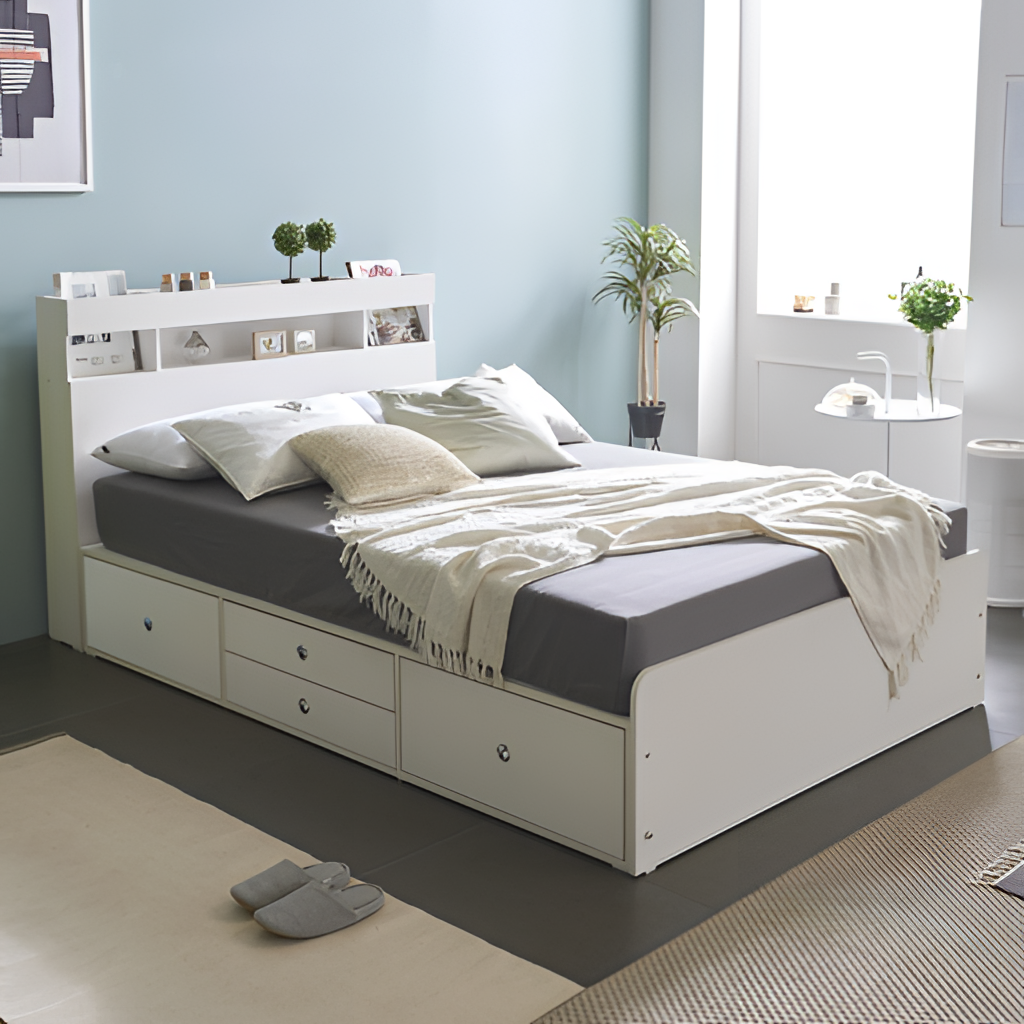
bedroom, wood bed with storage, paint wallpaper, with solid pattern, gray tile flooring, with large square pattern, contemporary